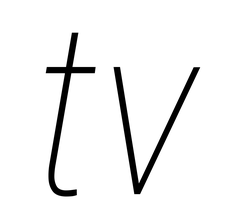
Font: Roboto-Italic_Condensed_Thin_Italic